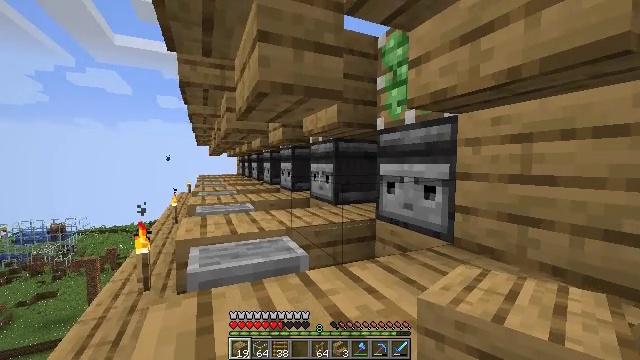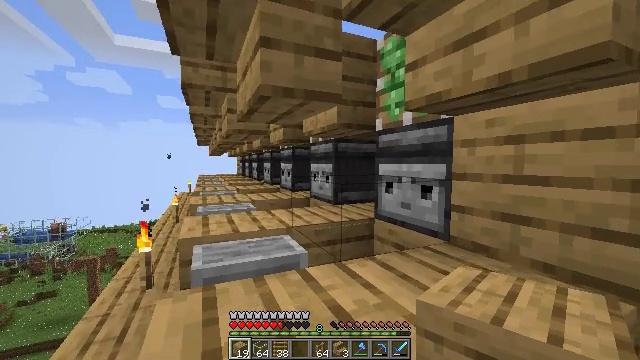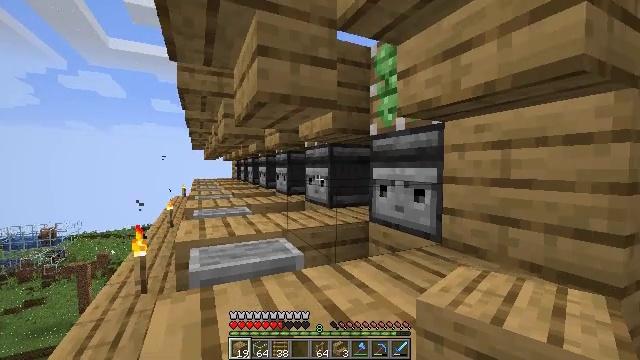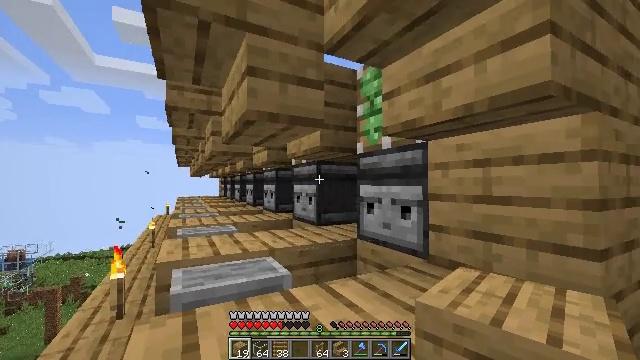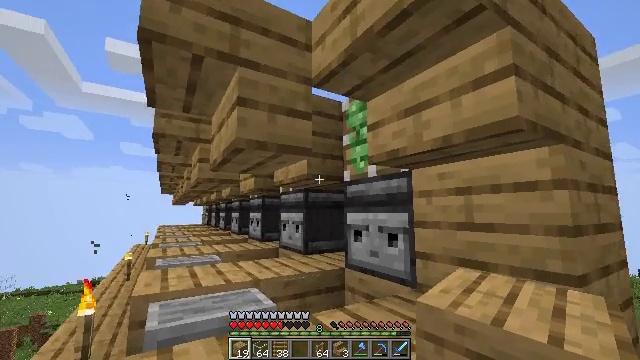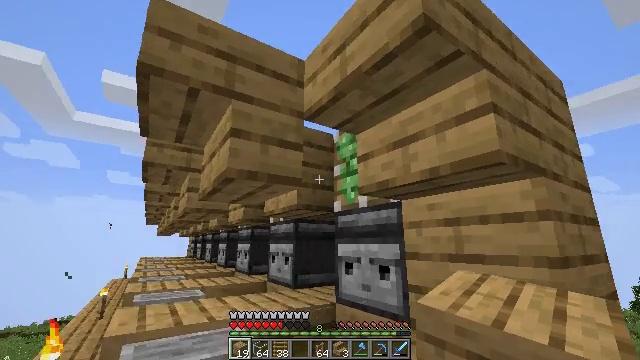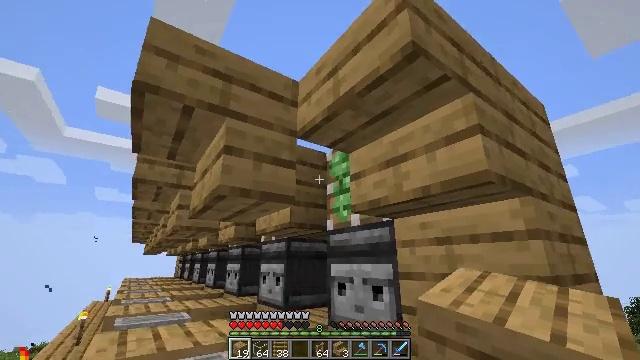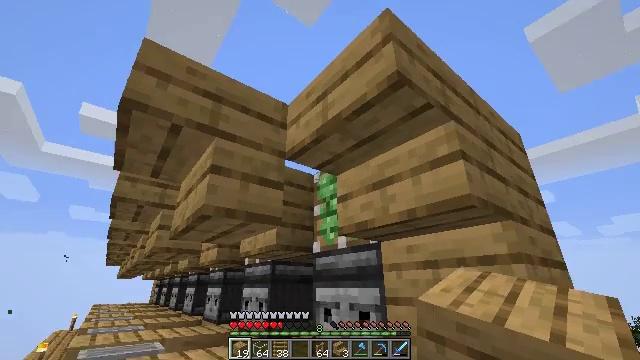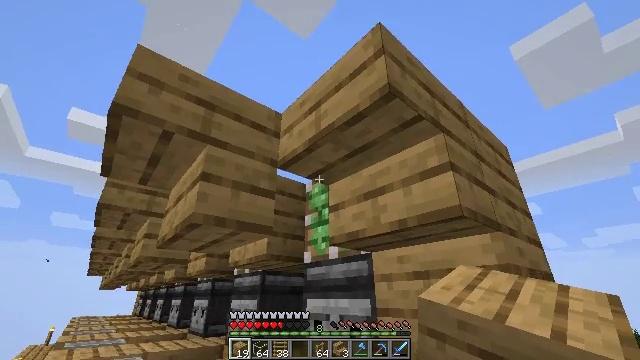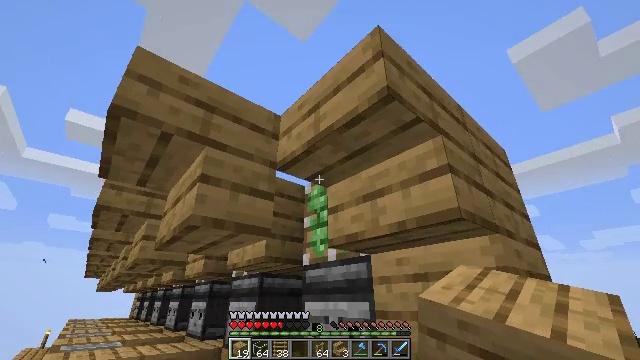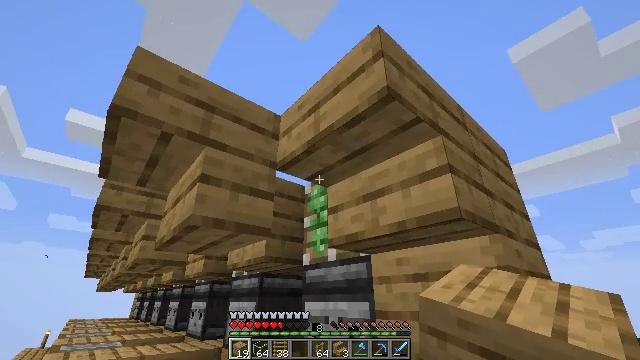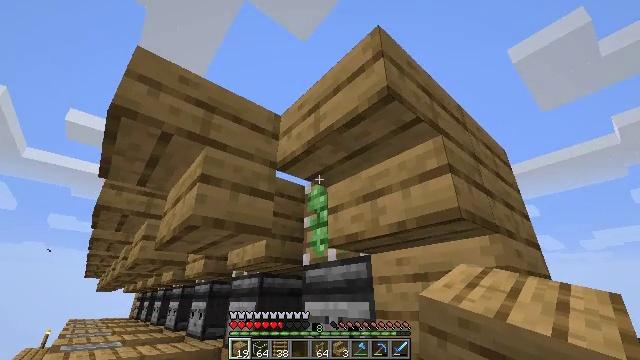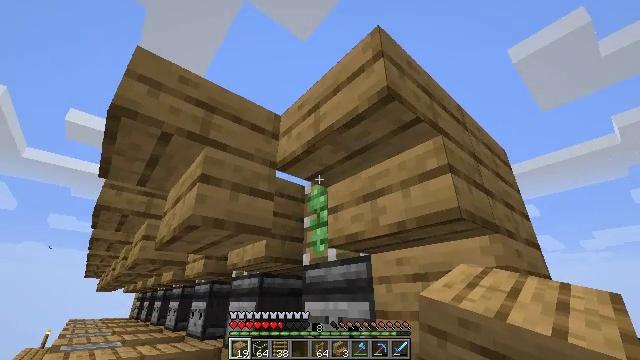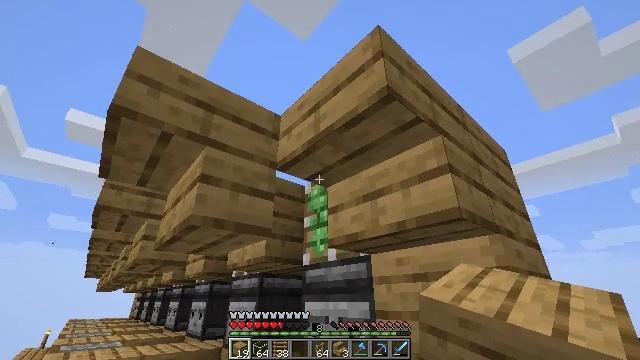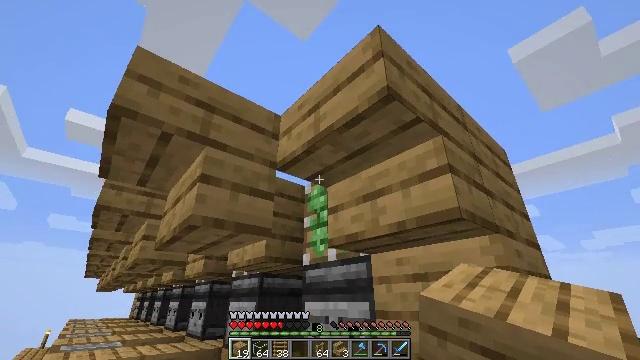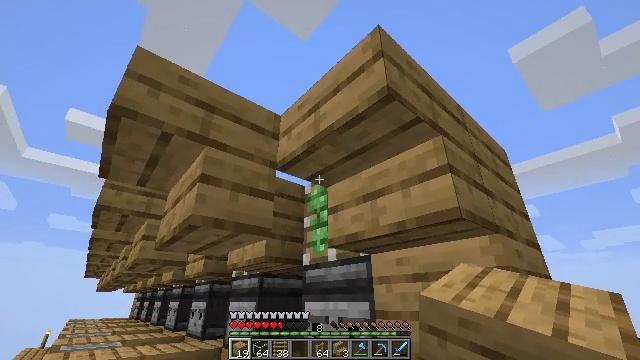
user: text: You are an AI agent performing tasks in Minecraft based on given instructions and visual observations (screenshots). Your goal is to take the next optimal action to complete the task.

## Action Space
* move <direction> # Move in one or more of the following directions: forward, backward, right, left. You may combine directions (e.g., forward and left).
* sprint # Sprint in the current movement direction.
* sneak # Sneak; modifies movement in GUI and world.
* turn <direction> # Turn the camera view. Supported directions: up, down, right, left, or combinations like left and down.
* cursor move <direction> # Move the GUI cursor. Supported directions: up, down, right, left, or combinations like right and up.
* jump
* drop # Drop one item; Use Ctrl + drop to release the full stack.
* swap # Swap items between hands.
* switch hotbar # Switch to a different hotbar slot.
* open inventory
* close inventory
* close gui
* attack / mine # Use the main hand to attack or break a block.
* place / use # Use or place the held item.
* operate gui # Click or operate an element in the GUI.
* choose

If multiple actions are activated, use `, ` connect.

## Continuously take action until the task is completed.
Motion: motion action
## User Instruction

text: Mine oak stairs.
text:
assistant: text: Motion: no_op
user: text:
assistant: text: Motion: turn right
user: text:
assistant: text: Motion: turn right and up
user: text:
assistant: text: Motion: turn right and up
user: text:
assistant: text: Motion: turn right and up
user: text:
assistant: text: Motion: turn right and up
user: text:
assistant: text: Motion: turn right and up
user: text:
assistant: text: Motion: turn right and up
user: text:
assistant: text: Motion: no_op
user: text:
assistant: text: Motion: no_op
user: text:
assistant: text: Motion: no_op
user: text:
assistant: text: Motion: no_op
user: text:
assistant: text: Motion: no_op
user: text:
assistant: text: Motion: no_op
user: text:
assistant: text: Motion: no_op
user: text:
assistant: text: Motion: no_op
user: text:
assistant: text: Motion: no_op
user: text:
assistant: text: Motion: no_op
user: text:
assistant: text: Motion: turn right and down
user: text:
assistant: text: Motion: turn right and down
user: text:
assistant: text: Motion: turn right and down
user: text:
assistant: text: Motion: turn right and down
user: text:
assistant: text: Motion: turn right and down
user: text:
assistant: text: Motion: turn right and down
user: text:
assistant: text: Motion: turn right and down
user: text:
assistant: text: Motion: turn right and down
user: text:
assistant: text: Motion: turn right and down
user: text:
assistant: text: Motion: turn right and down
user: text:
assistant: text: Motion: turn right and down
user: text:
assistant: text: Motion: turn right and down